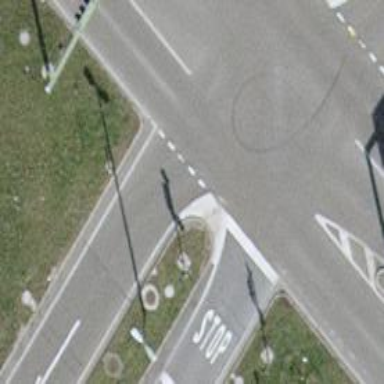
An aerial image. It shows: Tertiary_link road with asphalt surface.